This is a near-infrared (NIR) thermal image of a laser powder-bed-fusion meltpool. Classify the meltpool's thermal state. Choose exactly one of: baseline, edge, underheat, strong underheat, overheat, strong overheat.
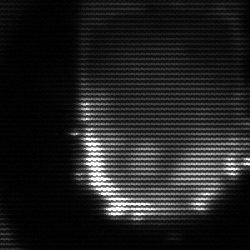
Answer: baseline